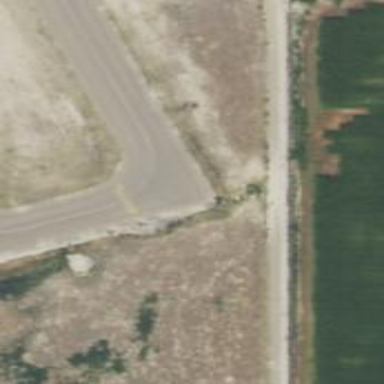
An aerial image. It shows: Image of taxiway at airport.